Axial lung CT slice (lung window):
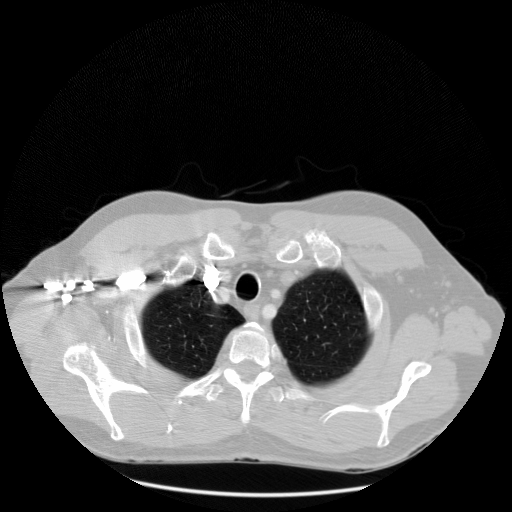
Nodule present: no